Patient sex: M
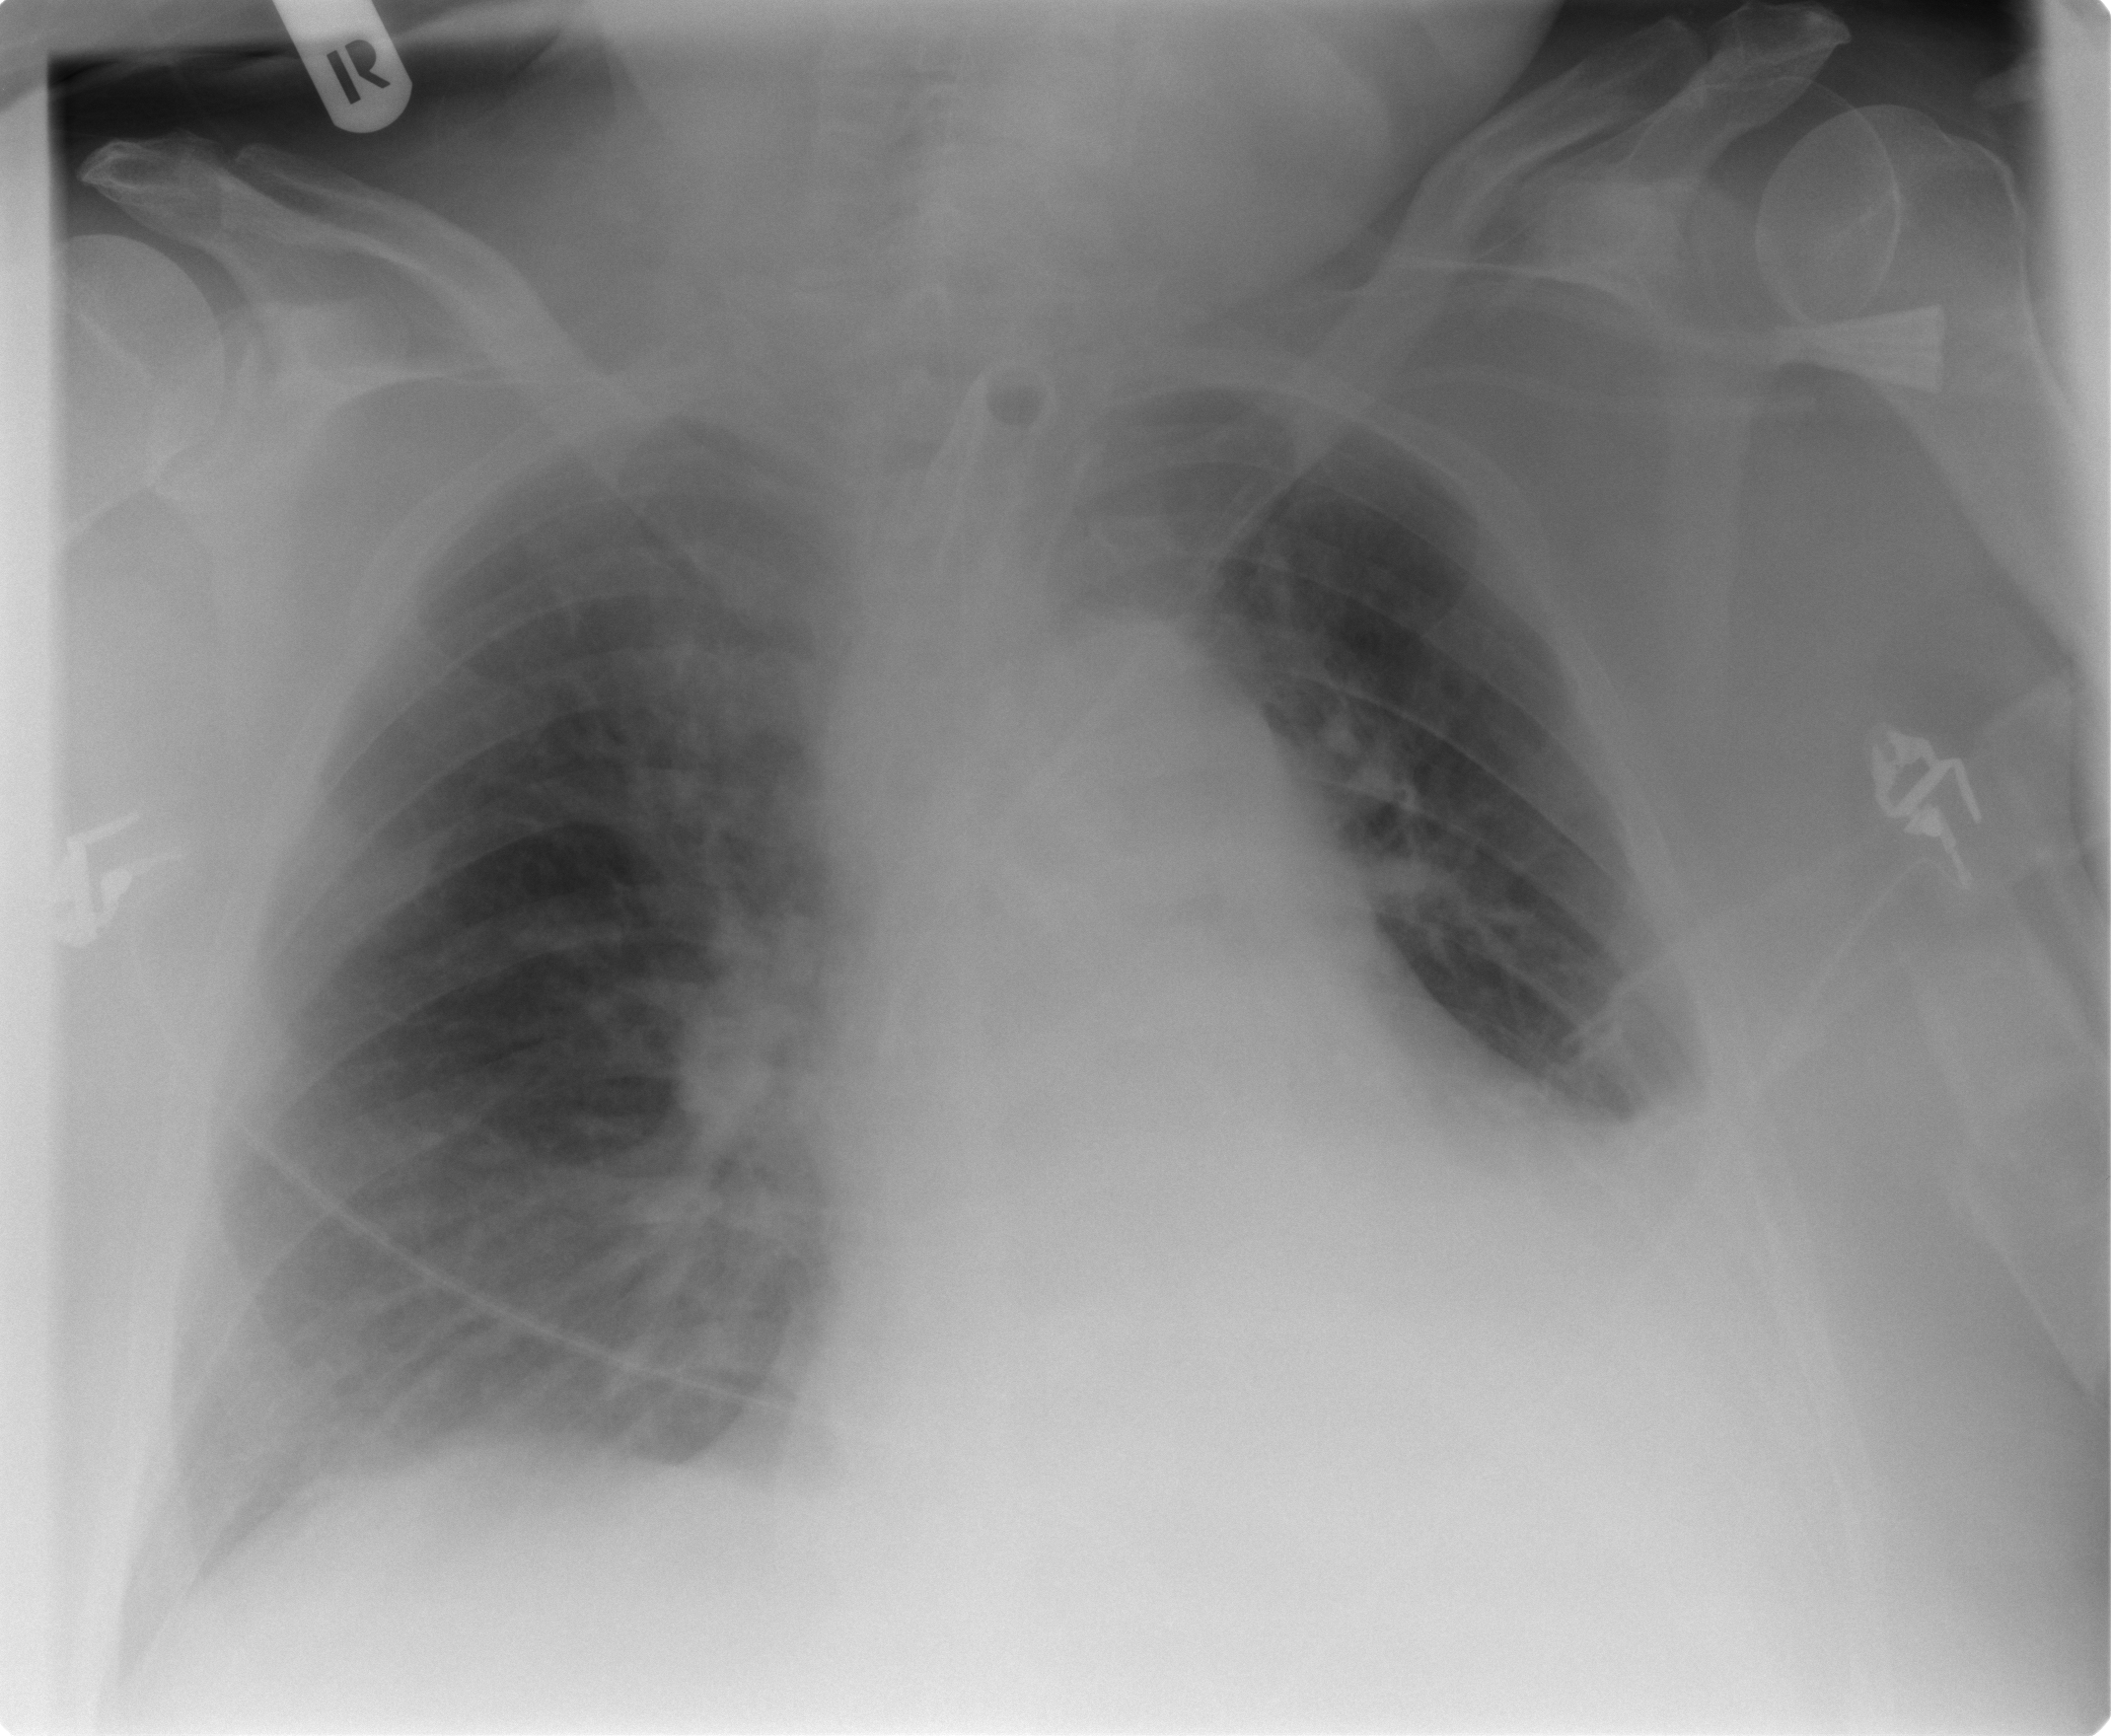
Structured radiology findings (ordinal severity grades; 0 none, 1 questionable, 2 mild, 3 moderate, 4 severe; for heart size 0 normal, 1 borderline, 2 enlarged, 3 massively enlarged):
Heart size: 2
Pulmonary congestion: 2
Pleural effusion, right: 2
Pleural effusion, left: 2
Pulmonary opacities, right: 2
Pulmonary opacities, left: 0
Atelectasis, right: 2
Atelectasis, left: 2